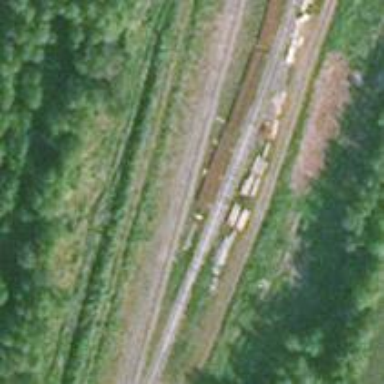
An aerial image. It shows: Junction on the railway.